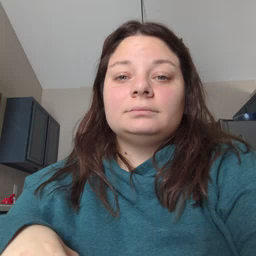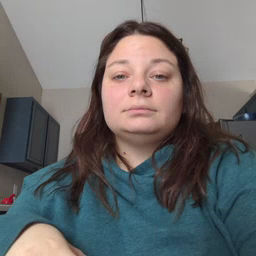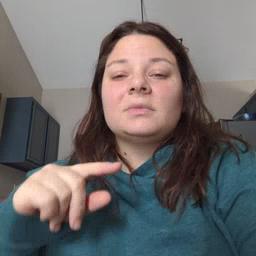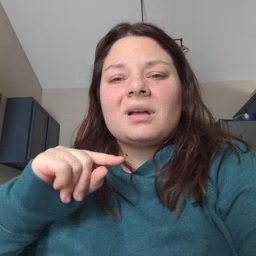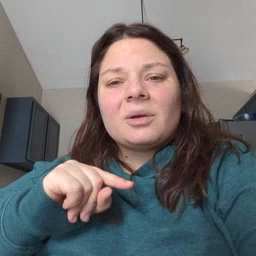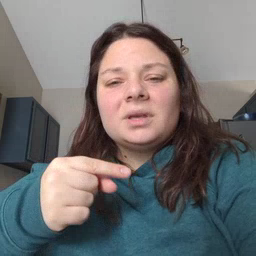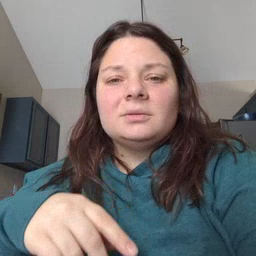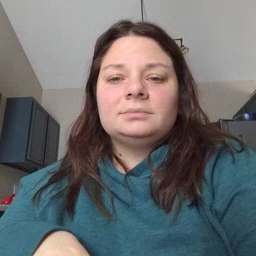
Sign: owie